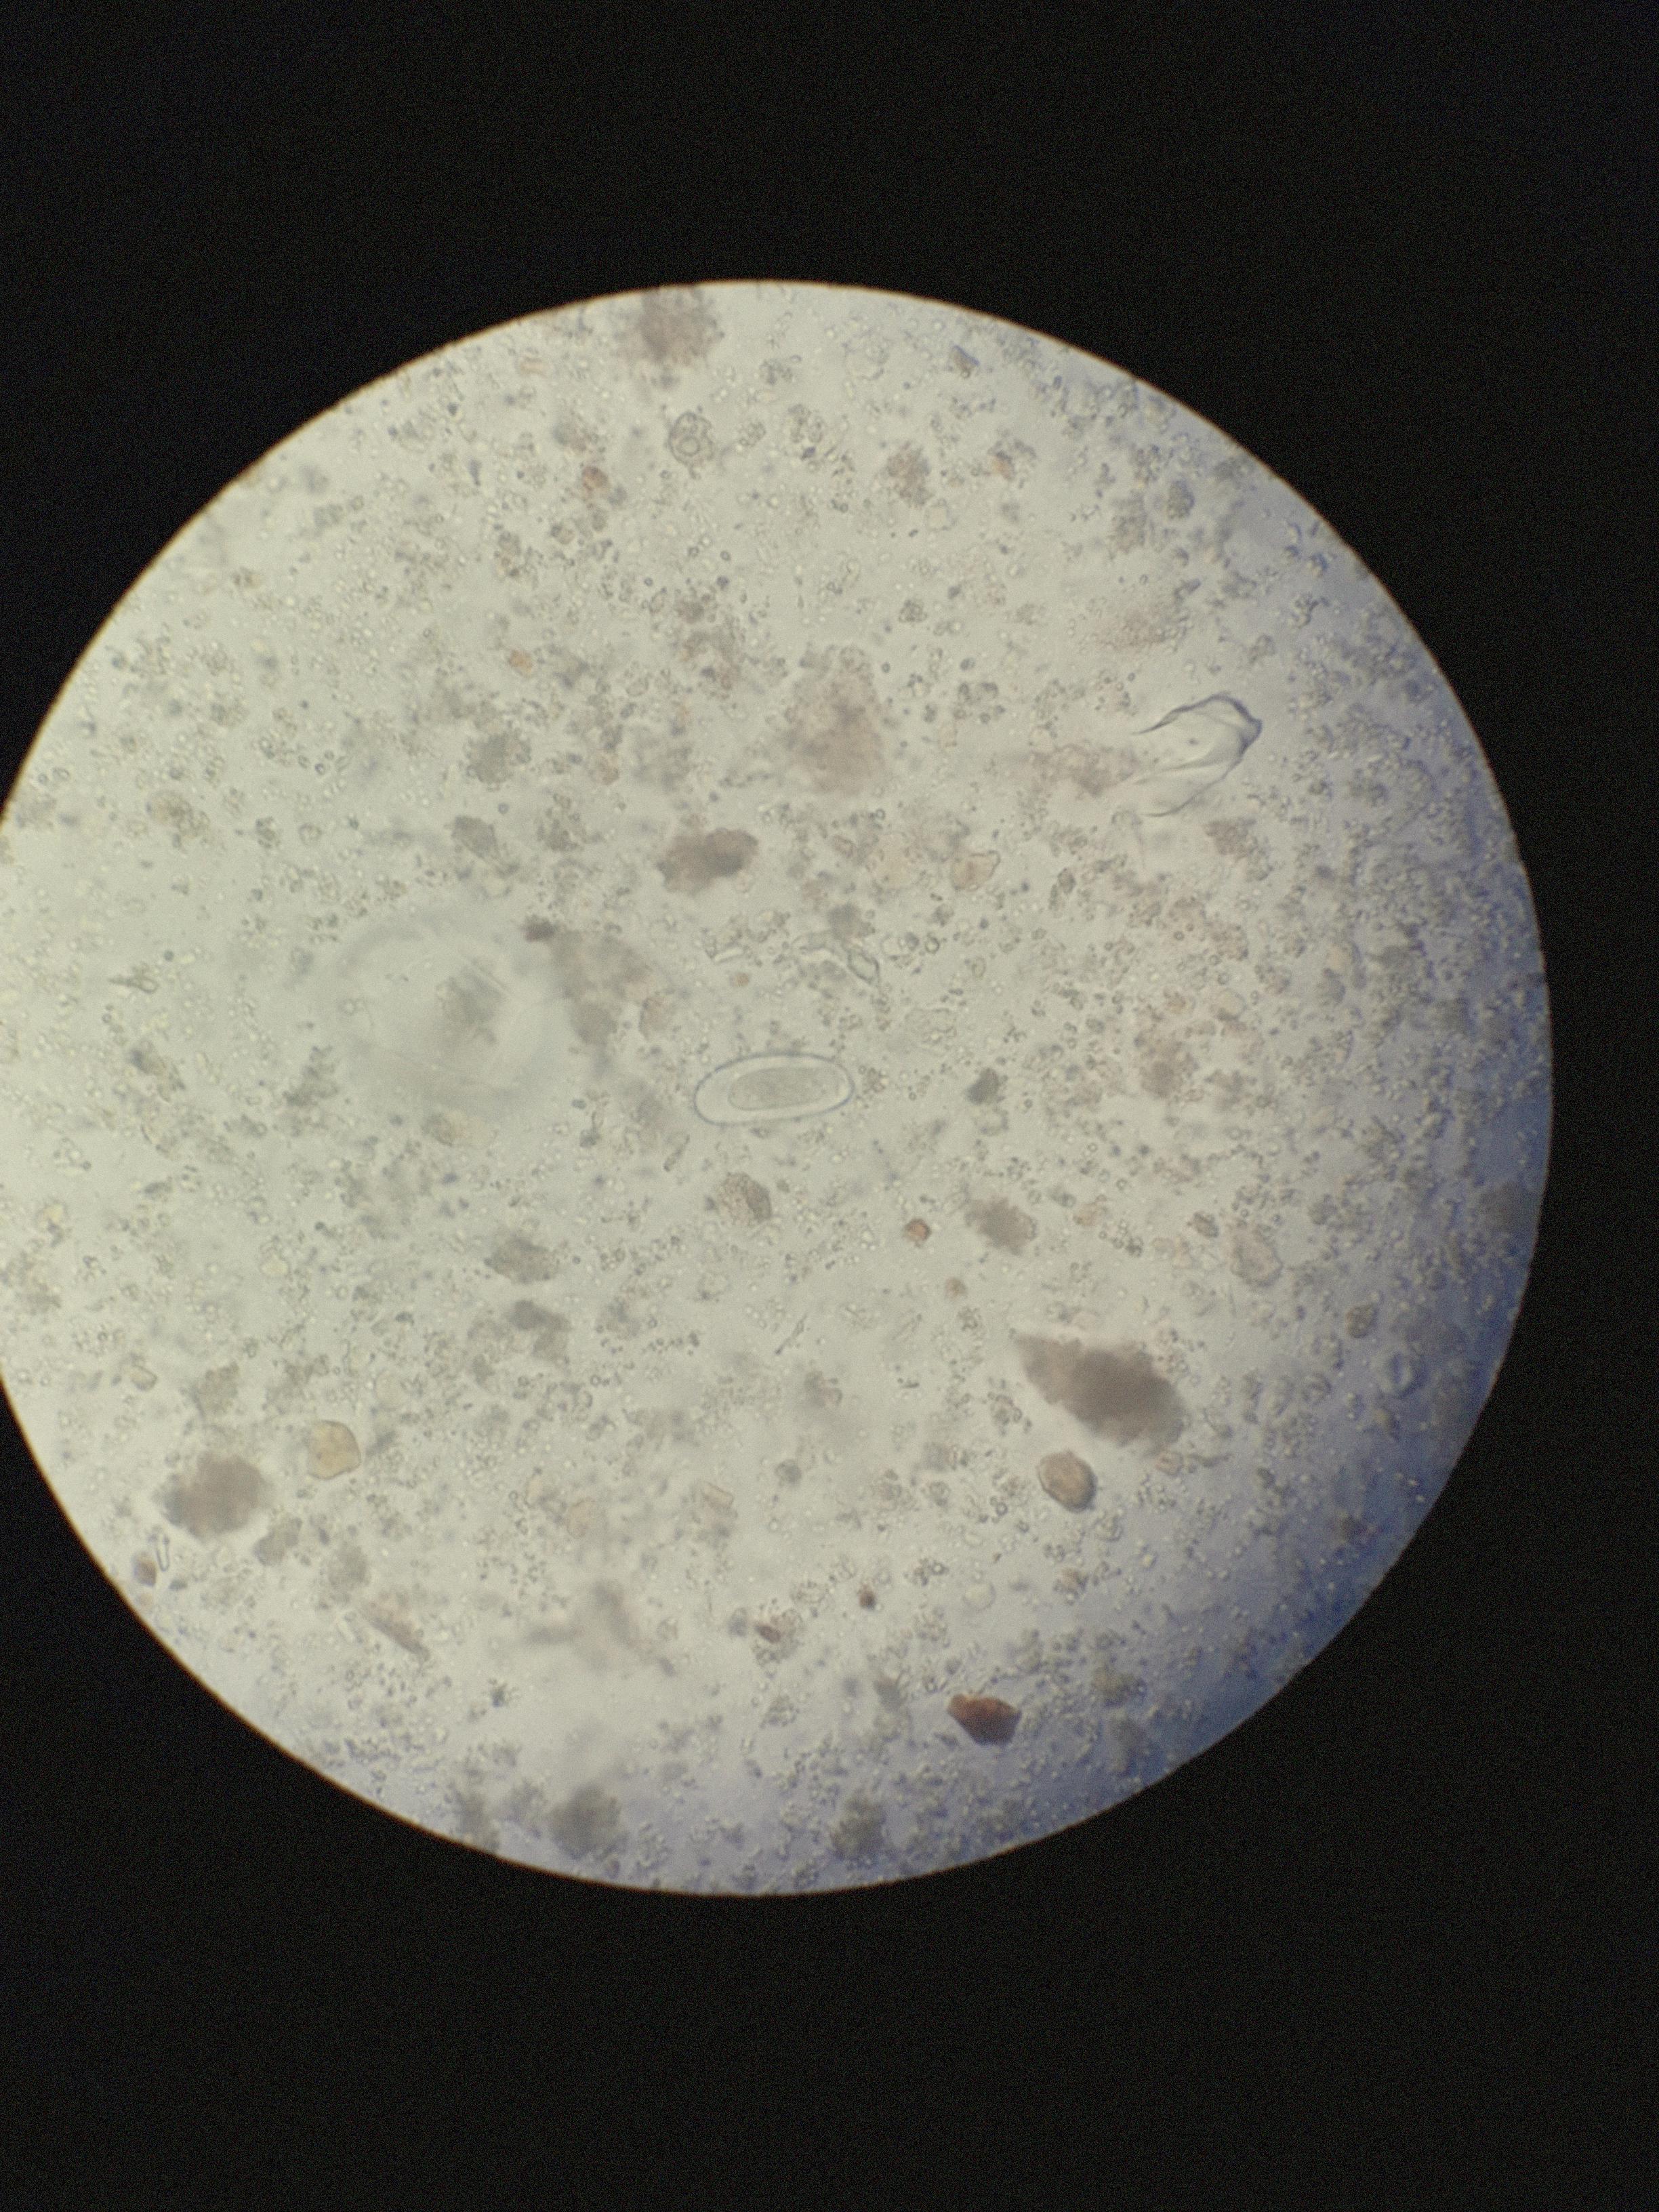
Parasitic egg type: Enterobius vermicularis